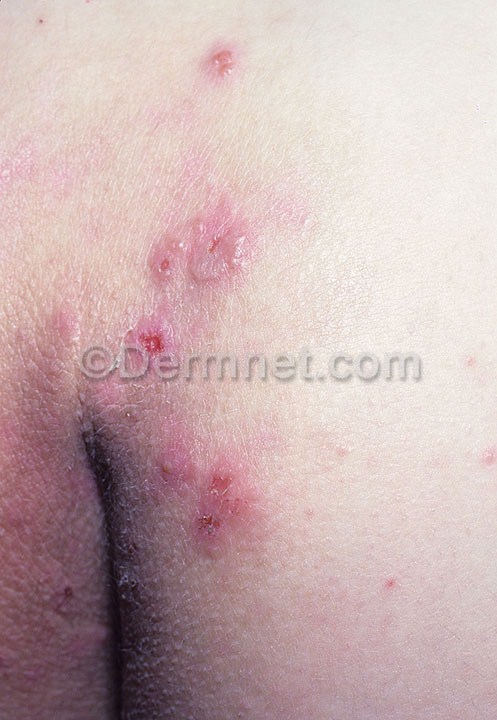
Disease: Bullous Disease Photos